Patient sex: M
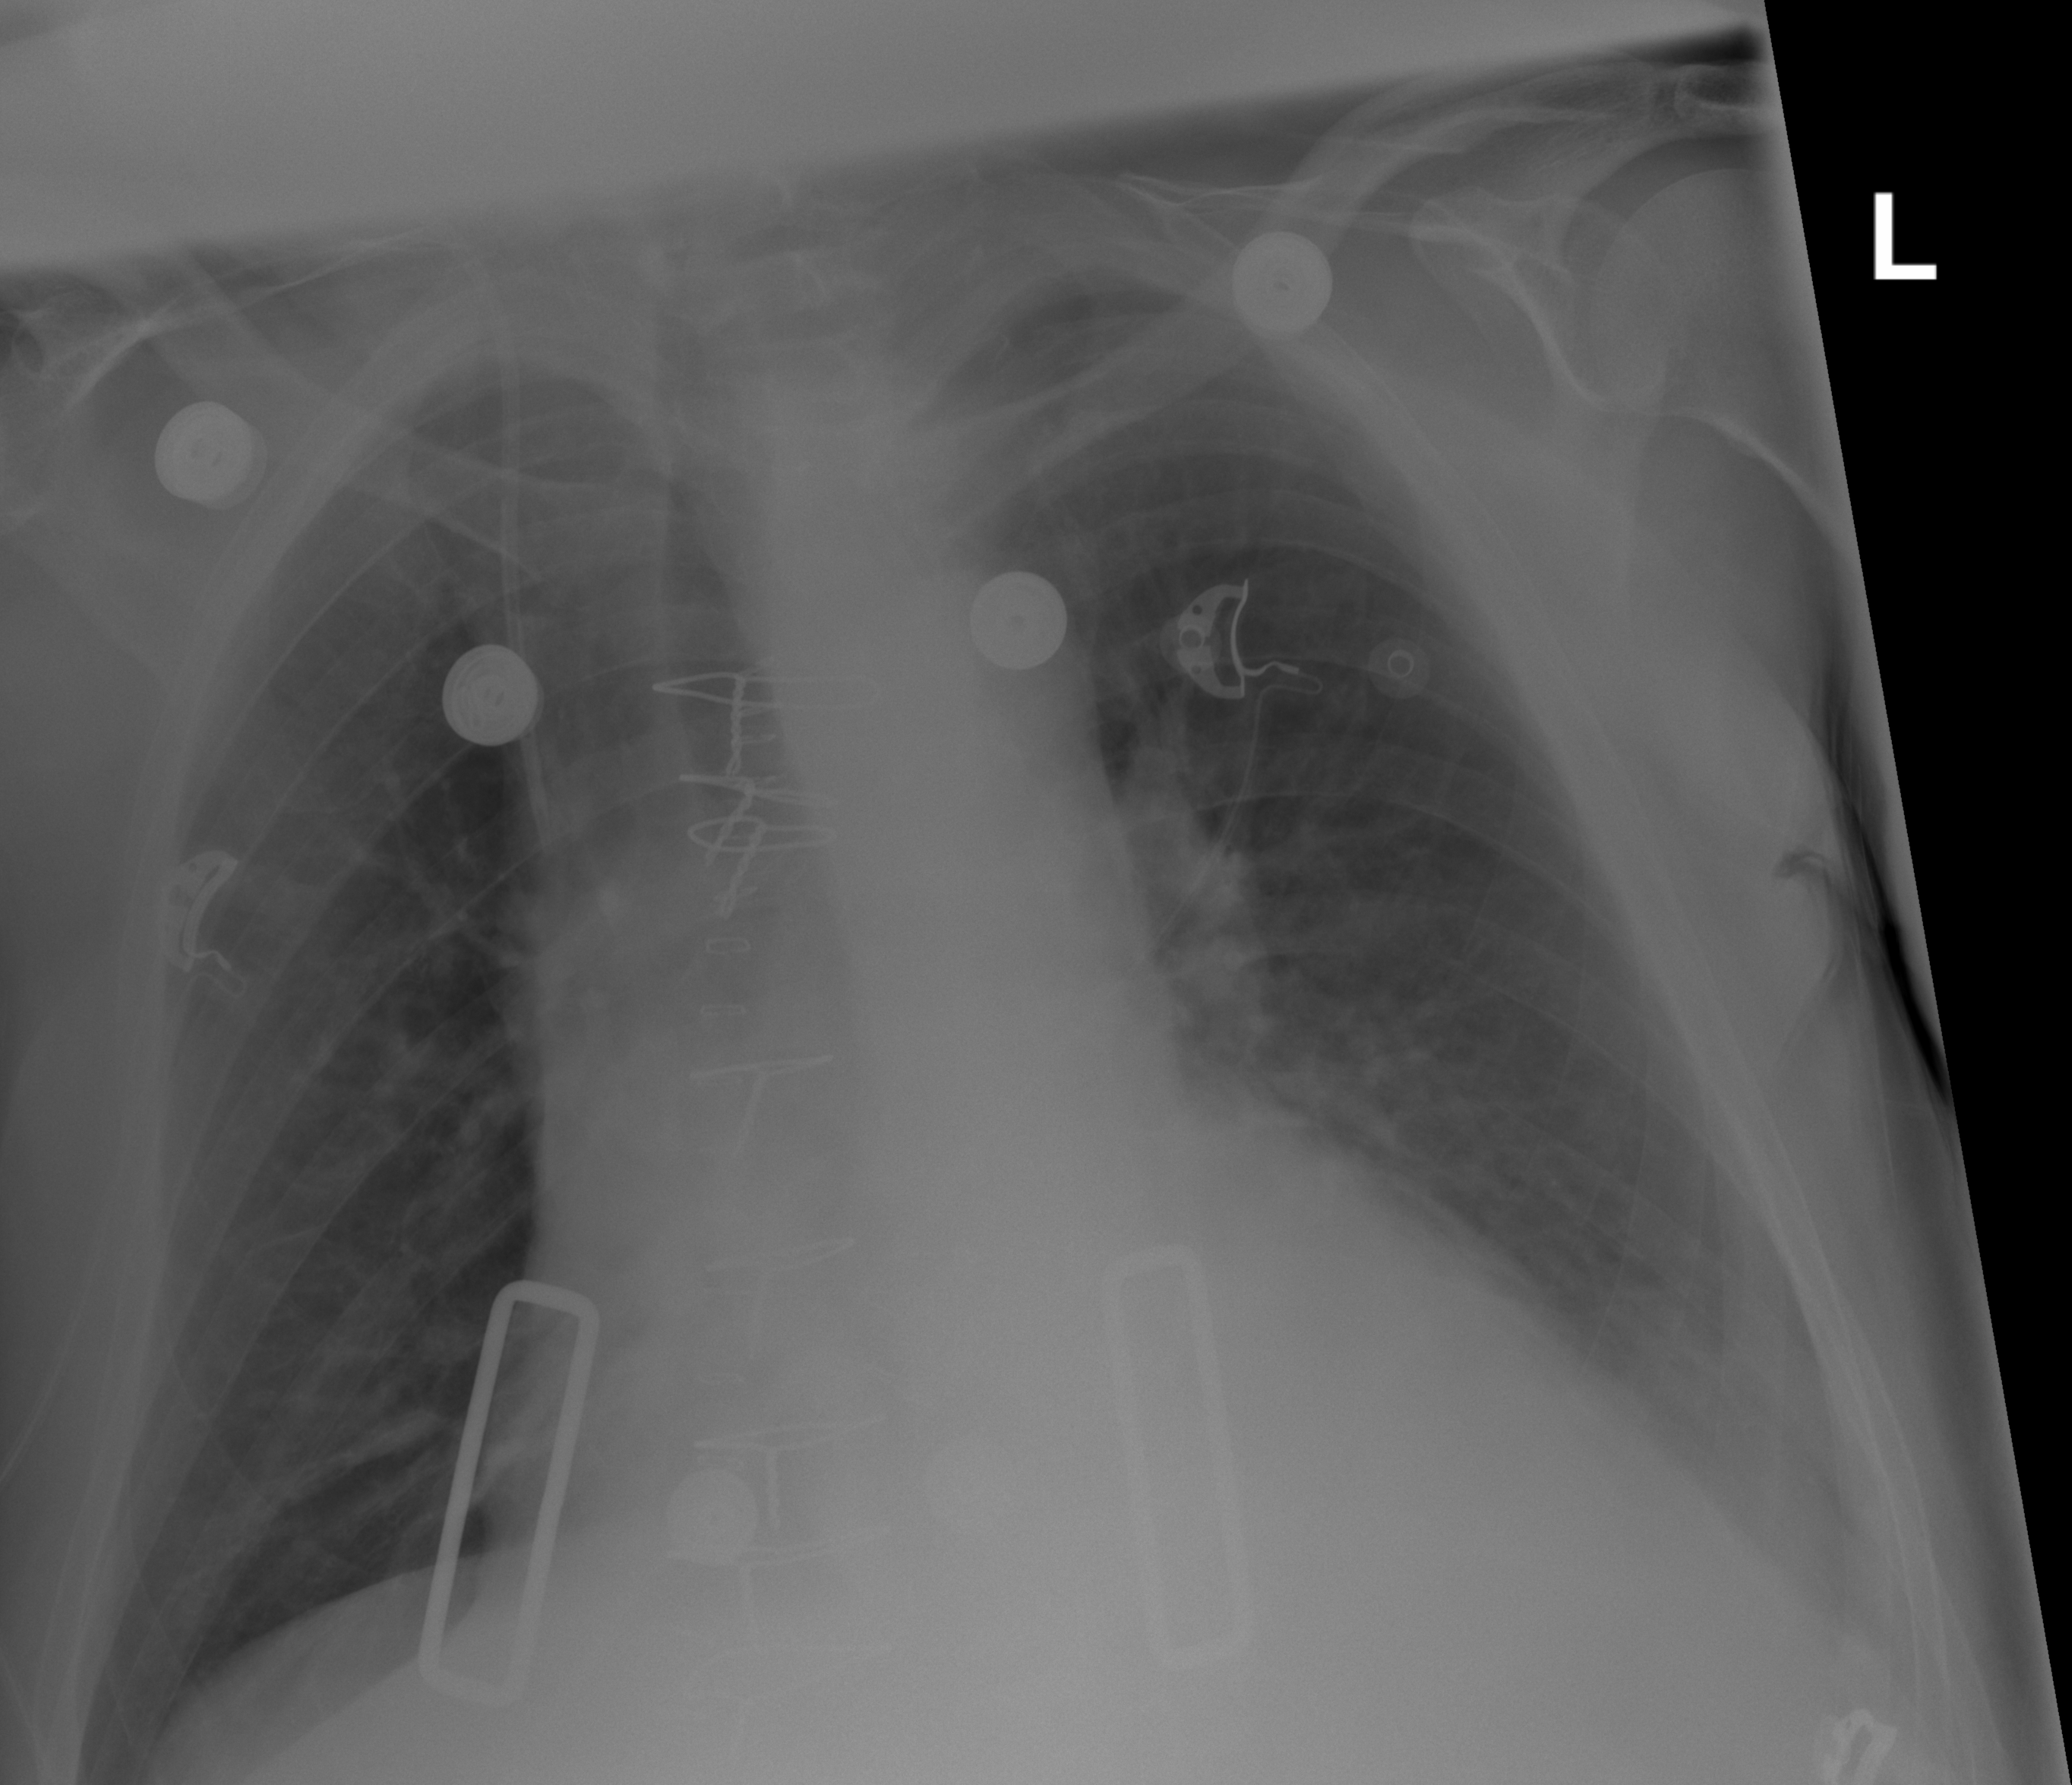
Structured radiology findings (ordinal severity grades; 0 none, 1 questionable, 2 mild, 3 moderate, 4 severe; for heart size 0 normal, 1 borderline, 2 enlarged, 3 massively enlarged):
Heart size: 2
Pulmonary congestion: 0
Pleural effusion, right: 0
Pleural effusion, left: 2
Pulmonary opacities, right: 0
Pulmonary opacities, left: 0
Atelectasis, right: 2
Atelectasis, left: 2